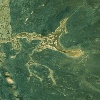
Label: land